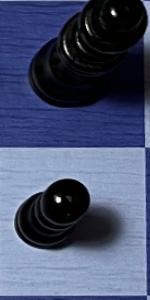
Label: Pawn_Black